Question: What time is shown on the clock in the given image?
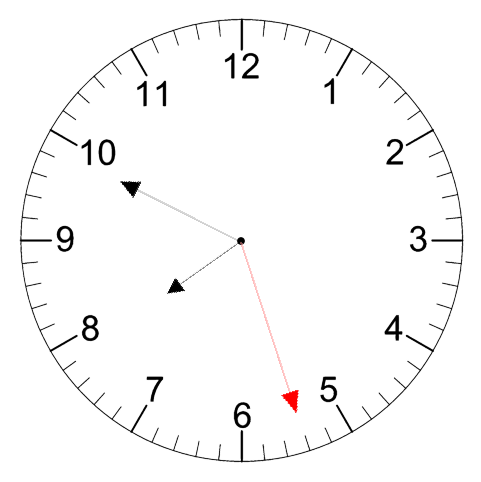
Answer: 07:49:27